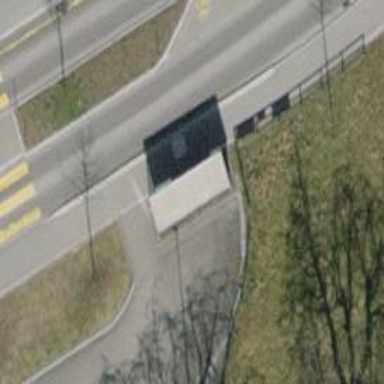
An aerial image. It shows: Bus stop with sheltered platform for public transport.